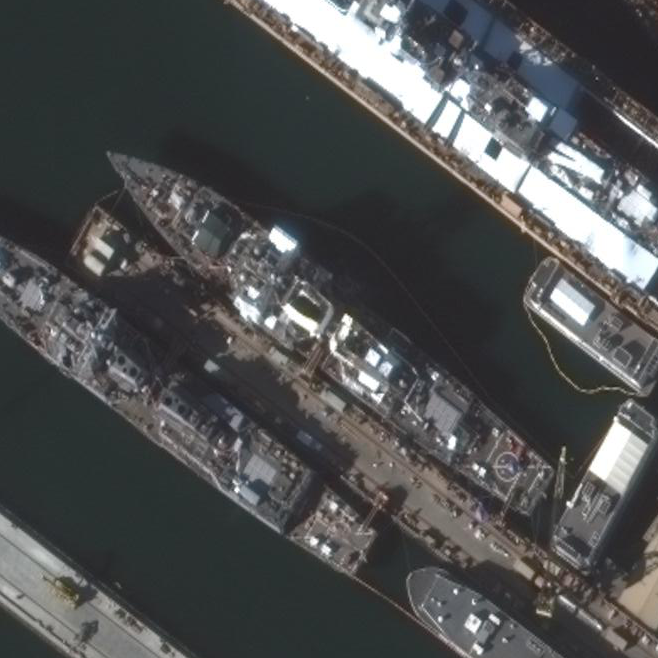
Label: destroyer